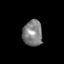
Tissue: skin
Cell type: Epithelial cells
Senescence score: 0.281
Nuclear area (px): 501
Mean DAPI intensity: 126.95